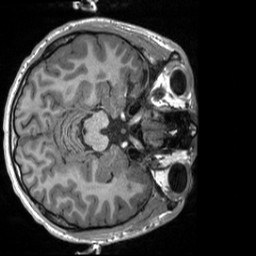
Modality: T1w
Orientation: axial
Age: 21
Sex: male
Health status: healthy
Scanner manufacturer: siemens
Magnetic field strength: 3 T
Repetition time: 2 s
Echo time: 0.00232 s